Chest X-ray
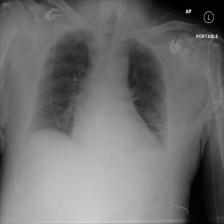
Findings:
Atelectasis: negative
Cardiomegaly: negative
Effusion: negative
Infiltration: negative
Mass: negative
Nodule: negative
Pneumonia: negative
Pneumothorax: negative
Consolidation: negative
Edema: negative
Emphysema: negative
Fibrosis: negative
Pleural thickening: negative
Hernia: negative